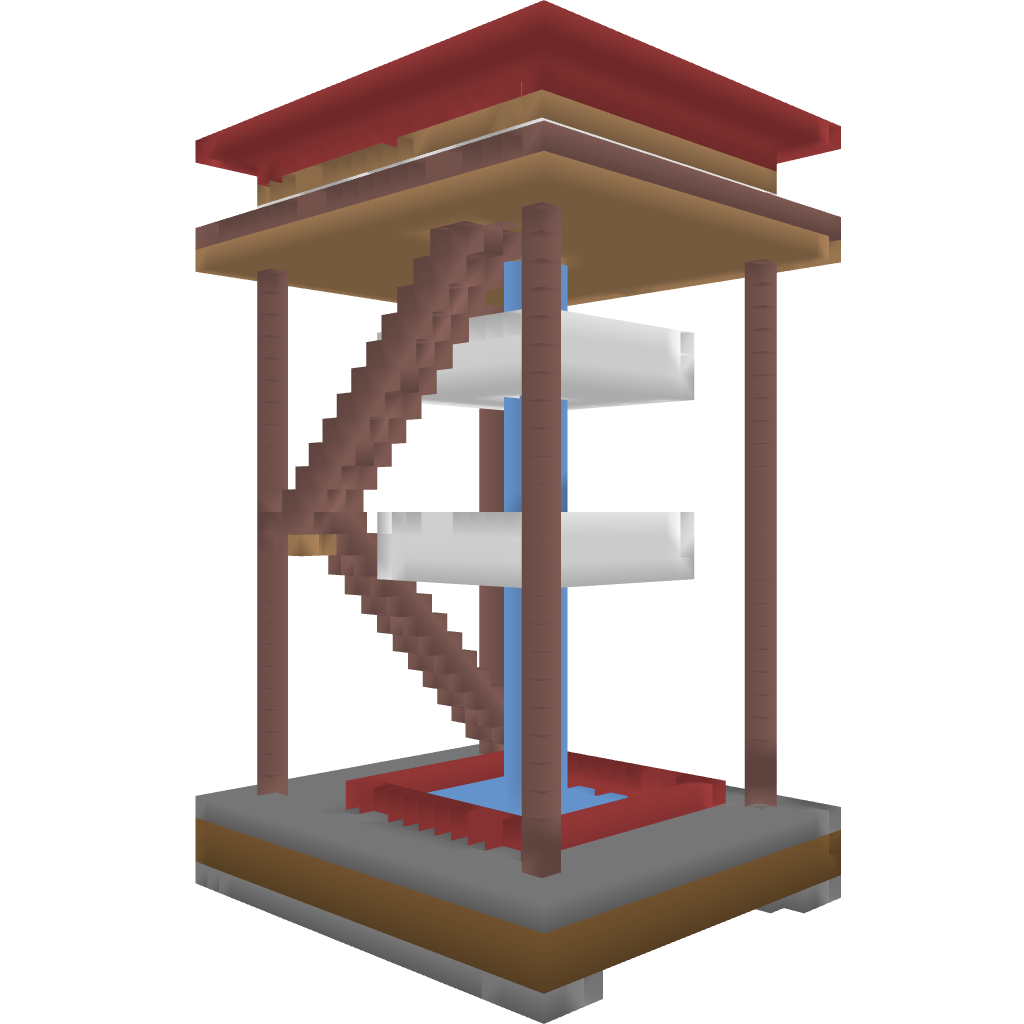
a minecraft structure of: Multi-tier Pool House bad low quality